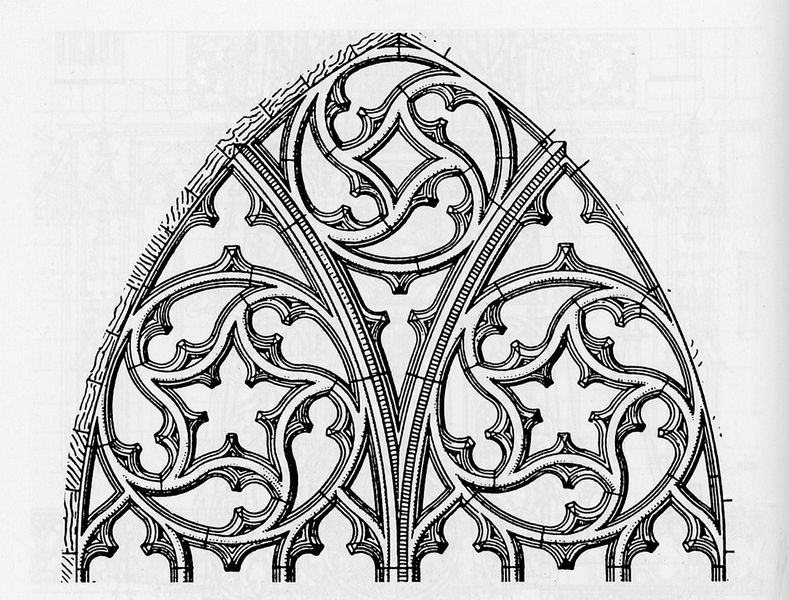
Titel: Bautzen, Dom St. Peter, südliches Seitenschiff
Standort: Bautzen (EU - D - Sachsen)
Schlagwörter: blumen, fenster, schwarz, skizze, weiss, zeichnung, muster, ornament, architektur, rahmen, spitze, stein, fünf, drei, gotik, kreis, rund, ranken, bogen, mauer, linien, spitz, detail, dekor, floral, ornamente, verzierung, bögen, gerüst, stern, rundfenster, symmetrisch, rippen, druck, sterne, kreise, entwurf, darstellung, spitzbogen, plan, blasen, streben, rosetten, masswerk, spitzgiebel, rocaille, kirchenfenster, zeichnnung, kirchentur,m